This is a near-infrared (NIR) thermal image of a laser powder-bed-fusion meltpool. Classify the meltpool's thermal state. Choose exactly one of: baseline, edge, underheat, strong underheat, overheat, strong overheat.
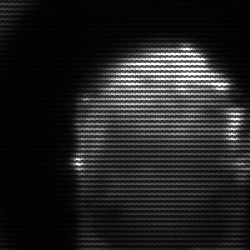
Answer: baseline